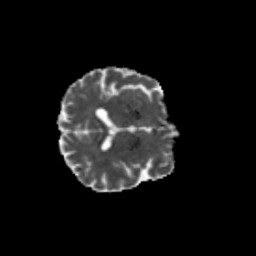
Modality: MD
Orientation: axial
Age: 56
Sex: male
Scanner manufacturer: siemens
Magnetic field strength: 3 T
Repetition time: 4.71 s
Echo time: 0.0906 s